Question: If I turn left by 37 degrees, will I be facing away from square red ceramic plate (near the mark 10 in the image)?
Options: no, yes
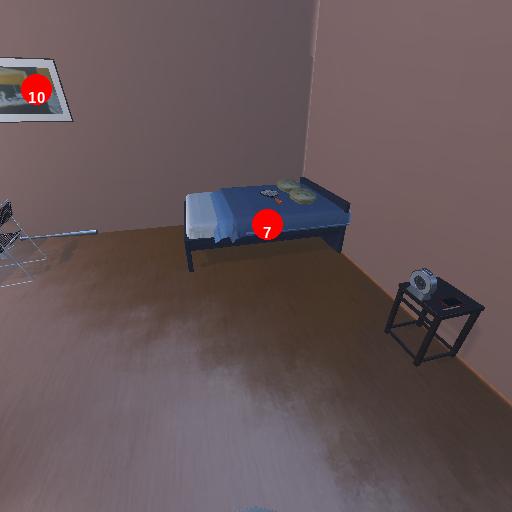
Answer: no